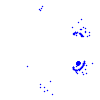
Particle: electron